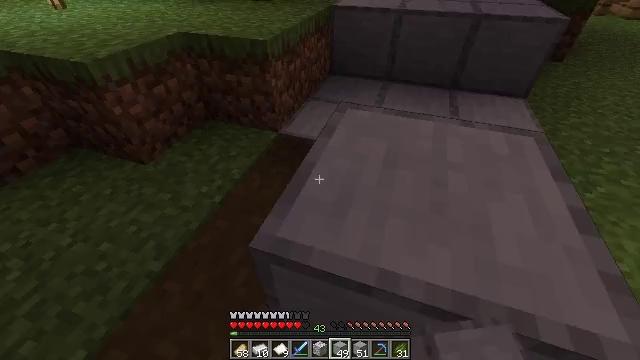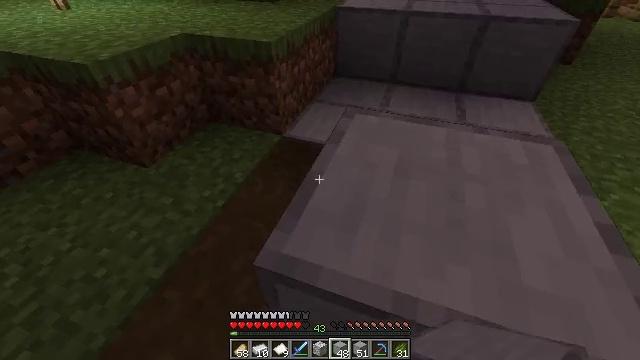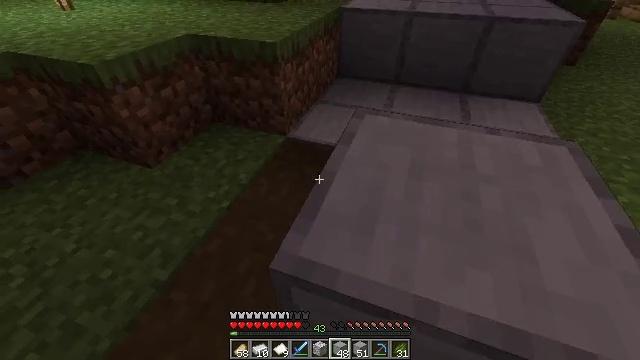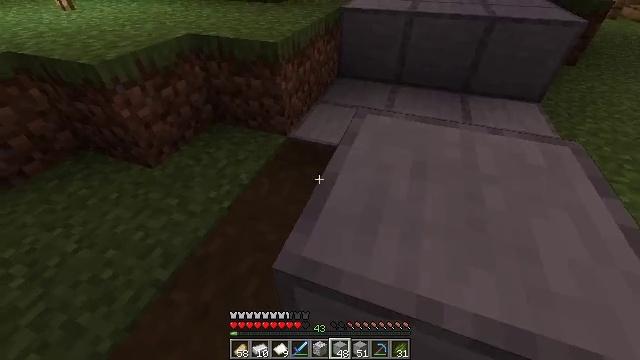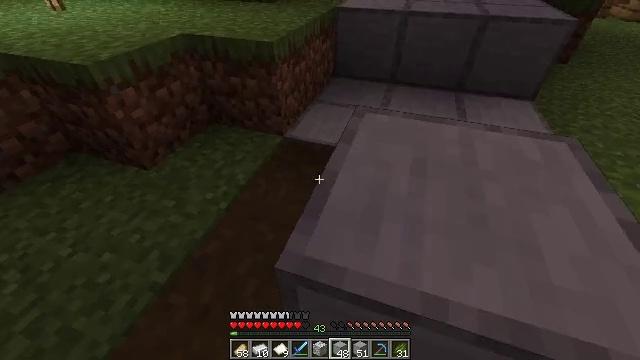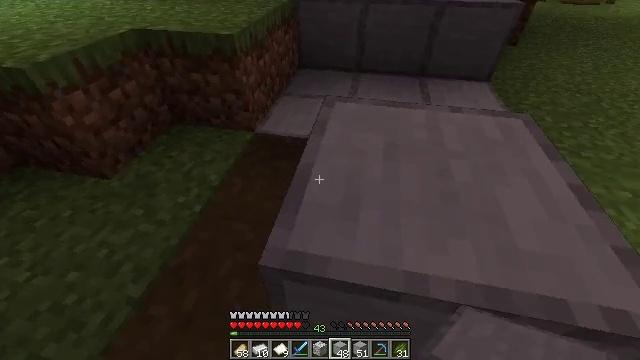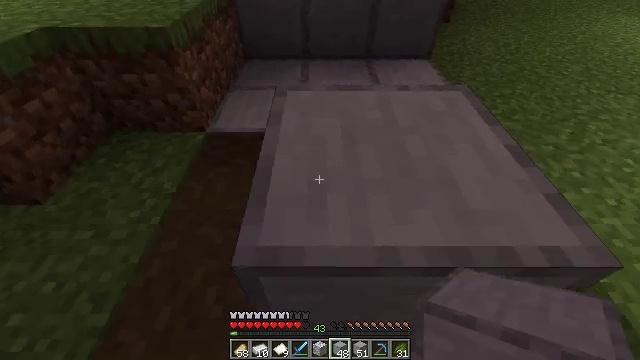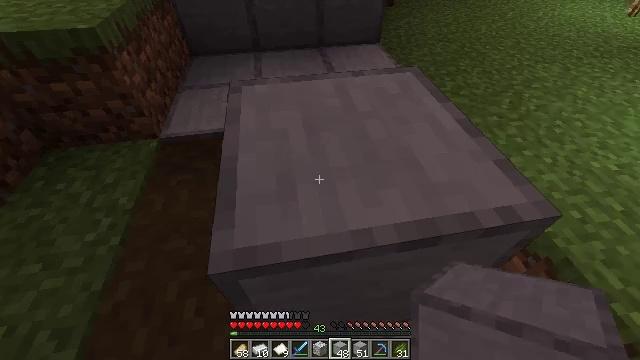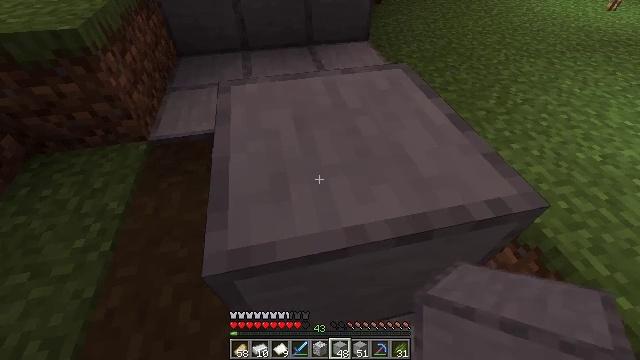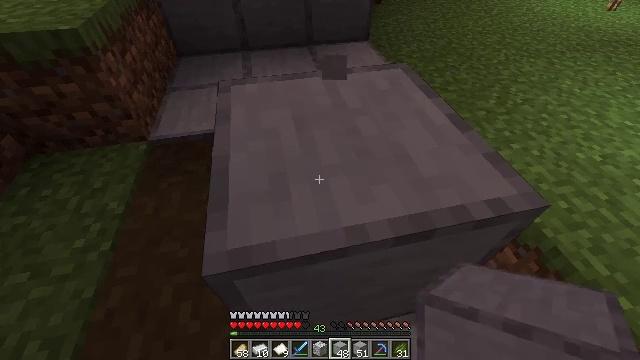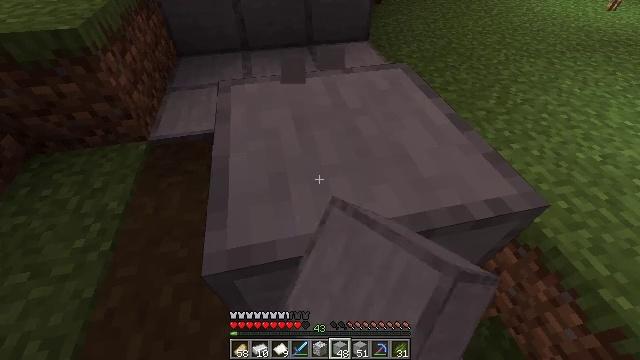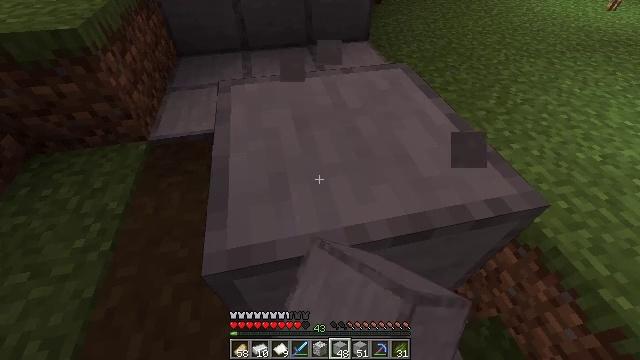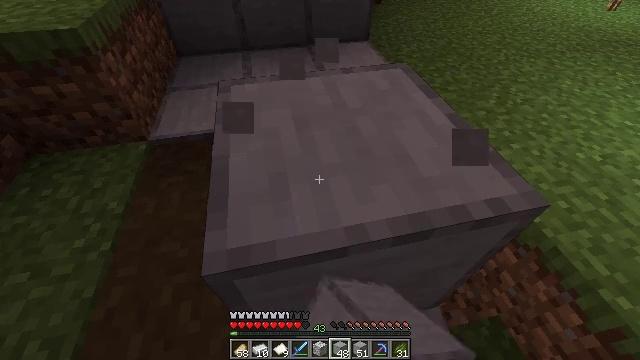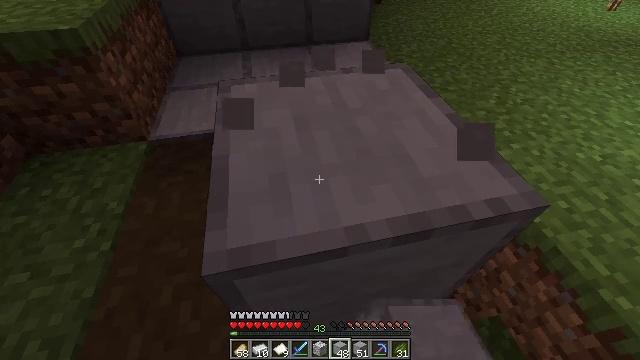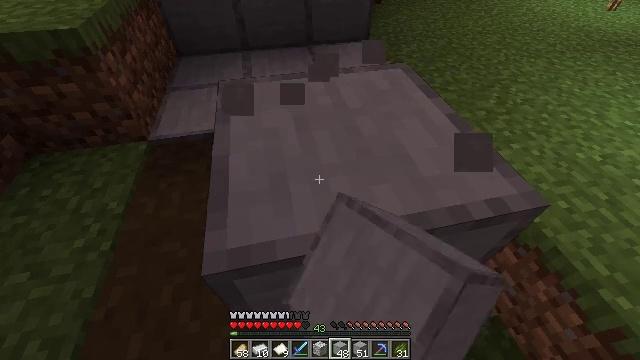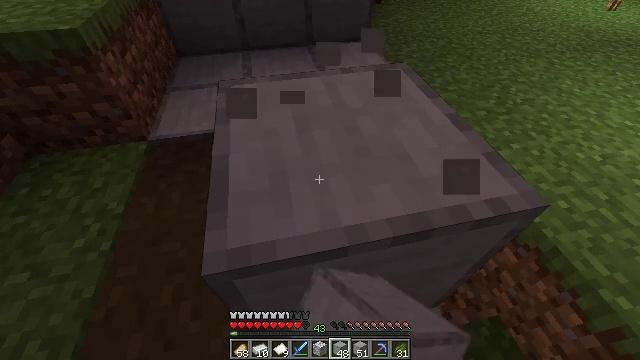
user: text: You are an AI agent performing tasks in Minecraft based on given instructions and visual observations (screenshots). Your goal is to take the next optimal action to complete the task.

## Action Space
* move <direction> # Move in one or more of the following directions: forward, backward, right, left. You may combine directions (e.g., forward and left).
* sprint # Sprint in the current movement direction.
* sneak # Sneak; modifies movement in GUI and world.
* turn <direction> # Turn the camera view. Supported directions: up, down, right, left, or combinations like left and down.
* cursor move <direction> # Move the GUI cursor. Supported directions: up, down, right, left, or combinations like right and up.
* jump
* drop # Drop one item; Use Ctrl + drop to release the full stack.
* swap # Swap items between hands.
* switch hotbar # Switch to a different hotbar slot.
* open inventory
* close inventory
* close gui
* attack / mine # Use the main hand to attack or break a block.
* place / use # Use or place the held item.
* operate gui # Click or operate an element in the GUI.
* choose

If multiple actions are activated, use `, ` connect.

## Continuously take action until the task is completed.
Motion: motion action
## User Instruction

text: Get smooth stone for building.
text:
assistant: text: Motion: move forward
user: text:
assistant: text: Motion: no_op
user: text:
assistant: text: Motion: no_op
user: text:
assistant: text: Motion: turn right
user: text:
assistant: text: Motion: turn right and down
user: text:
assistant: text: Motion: turn right and down
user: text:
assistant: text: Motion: turn right and down
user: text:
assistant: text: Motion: turn right
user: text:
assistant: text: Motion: attack / mine
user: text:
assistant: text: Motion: attack / mine
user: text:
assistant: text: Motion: attack / mine
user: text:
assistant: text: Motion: attack / mine
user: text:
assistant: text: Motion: attack / mine
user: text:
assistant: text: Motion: attack / mine
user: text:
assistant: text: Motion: attack / mine
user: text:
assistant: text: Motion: no_op
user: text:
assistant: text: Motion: no_op
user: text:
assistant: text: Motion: no_op
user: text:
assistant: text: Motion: no_op
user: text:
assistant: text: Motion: no_op
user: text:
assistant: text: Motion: no_op
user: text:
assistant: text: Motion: no_op
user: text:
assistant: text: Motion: no_op
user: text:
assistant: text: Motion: no_op
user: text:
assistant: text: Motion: no_op
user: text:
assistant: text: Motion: no_op
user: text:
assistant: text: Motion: no_op
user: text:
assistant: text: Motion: no_op
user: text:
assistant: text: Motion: no_op
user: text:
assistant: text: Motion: no_op